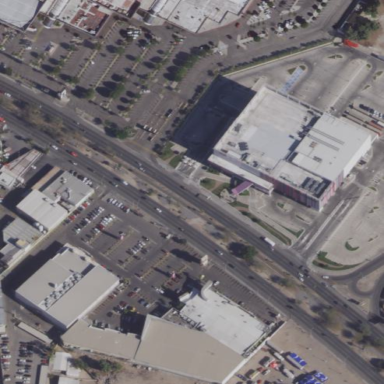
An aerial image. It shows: Commercial building.